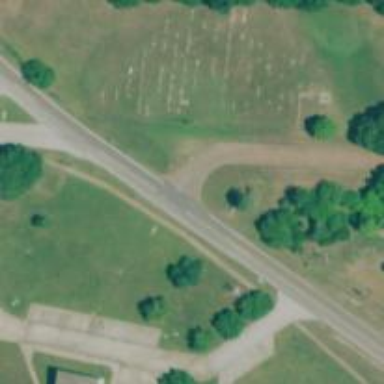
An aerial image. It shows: Grave yard.